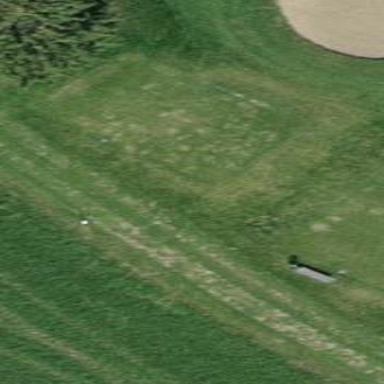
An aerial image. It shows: Golf tee on grassy land.